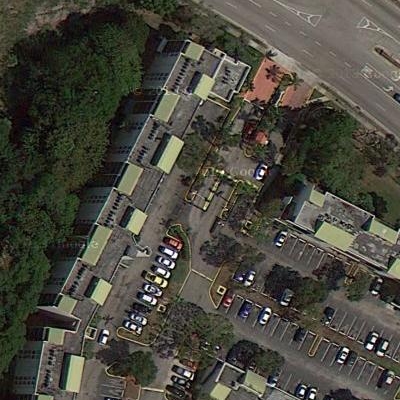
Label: cIndustry